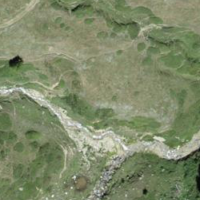
EUNIS habitat code: 31
Species observed at this site:
Saxicola rubetra